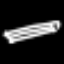
Label: pencil